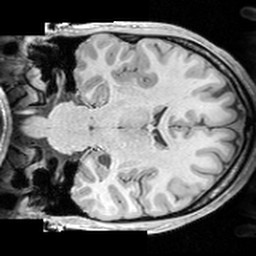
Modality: T1w
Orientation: coronal
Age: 23
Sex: male
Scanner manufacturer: siemens
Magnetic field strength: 3 T
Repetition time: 1.63 s
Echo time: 0.00311 s